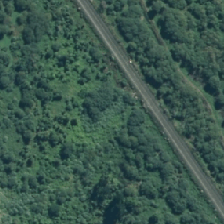
Land cover: deciduous_hardwood